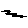
Label: zigzag